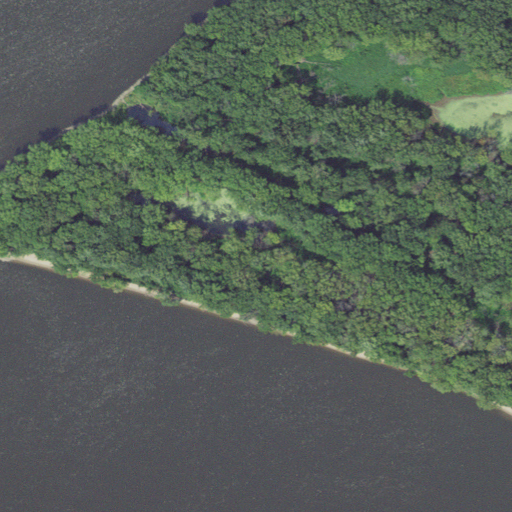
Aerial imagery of island in Wisconsin named Balls Island containing woody wetlands, open water, and herbaceous wetlands